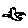
Label: bird